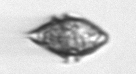
Label: Kryptoperidinium_triquetrum